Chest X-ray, PA view. Patient: 32 years old, sex F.
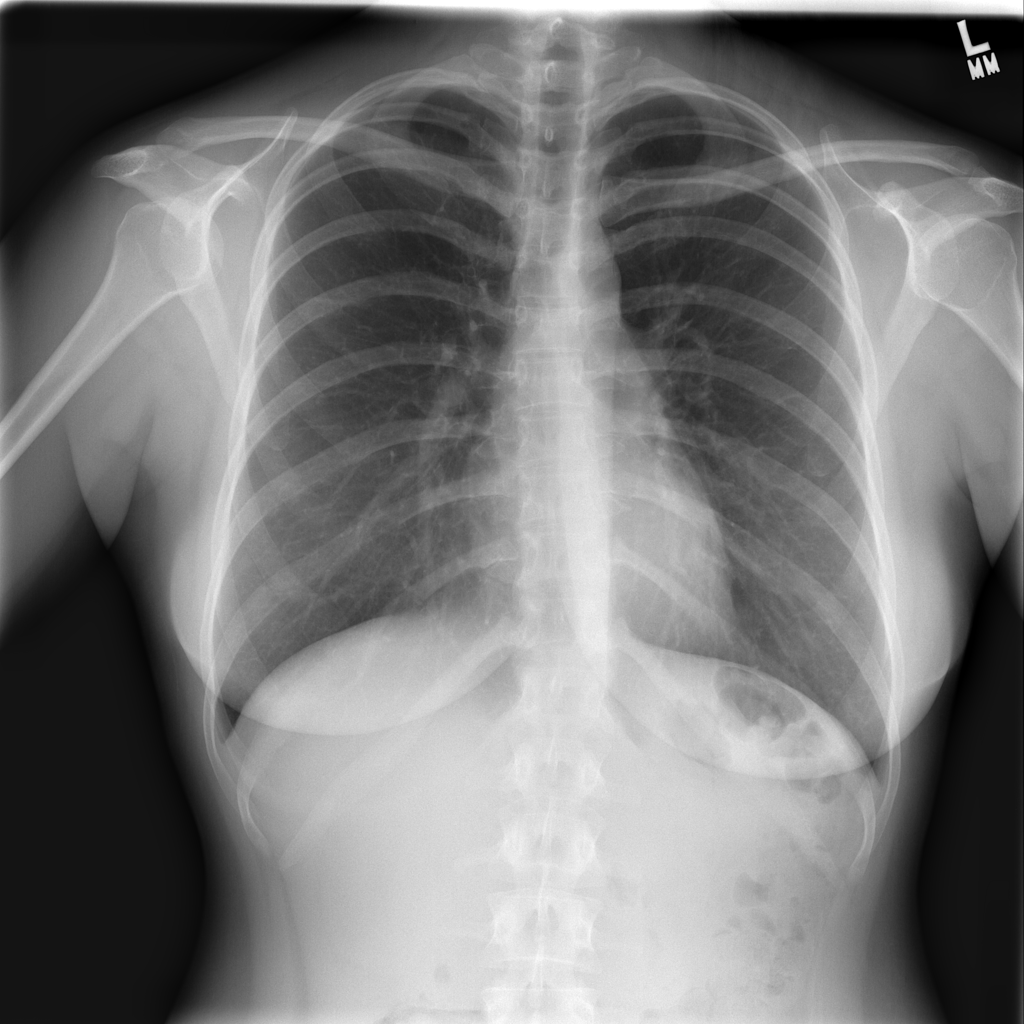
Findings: No Finding